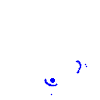
Particle: kaon